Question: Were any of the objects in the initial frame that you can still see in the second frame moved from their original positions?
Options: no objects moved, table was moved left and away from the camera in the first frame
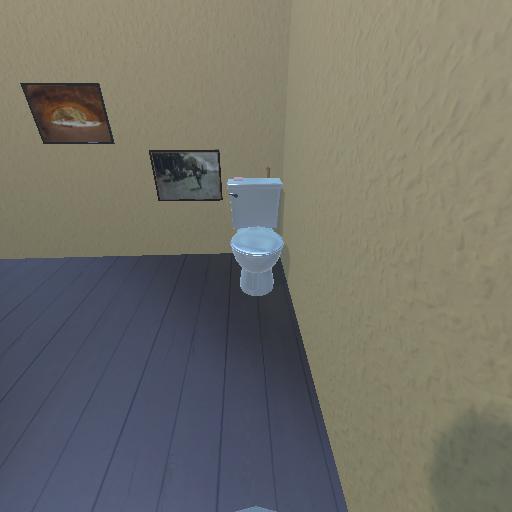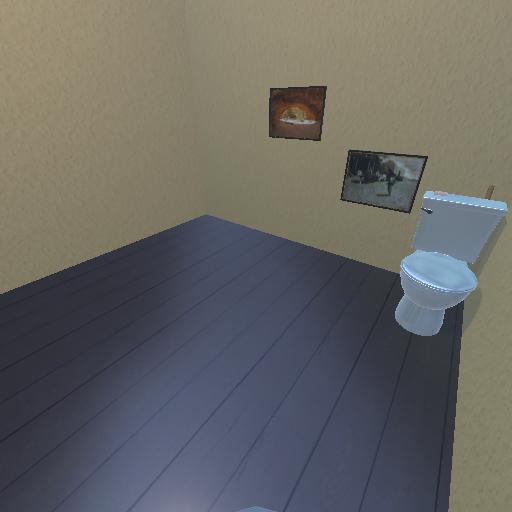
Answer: no objects moved